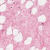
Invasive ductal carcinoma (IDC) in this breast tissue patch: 0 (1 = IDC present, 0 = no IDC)